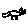
Label: cat